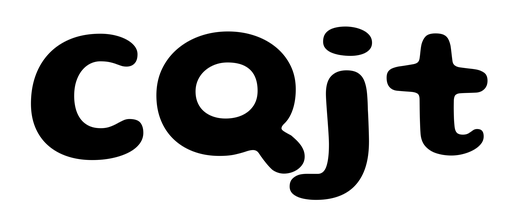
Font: Gluten_SemiBold